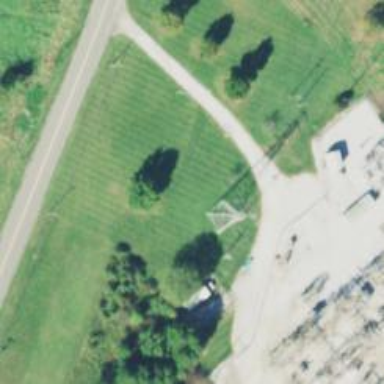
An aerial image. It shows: Lattice structure tower used for power distribution.